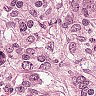
Metastatic tissue present: yes